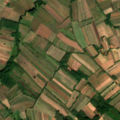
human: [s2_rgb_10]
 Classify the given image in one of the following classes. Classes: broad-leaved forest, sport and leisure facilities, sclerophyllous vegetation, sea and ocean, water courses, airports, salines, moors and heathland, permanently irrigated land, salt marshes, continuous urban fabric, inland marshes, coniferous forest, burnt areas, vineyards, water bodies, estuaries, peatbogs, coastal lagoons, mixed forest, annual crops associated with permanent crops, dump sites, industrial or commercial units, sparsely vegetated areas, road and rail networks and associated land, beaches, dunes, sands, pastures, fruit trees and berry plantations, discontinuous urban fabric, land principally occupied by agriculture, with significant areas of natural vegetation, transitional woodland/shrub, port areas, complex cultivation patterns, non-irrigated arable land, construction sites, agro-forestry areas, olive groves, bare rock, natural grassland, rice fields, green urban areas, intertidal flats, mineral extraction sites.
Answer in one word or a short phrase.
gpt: non-irrigated arable land, complex cultivation patterns, land principally occupied by agriculture, with significant areas of natural vegetation